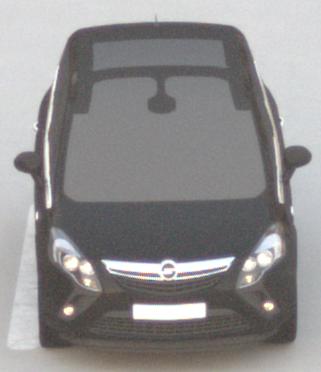
Make: Opel
Model: Zafira Tourer 1.8
Detailed model: Zafira (C) Tourer
Model produced from: 2012/01
Model produced until: 2015/06
Doors: 5
Color: black
Road condition: dry road
Daytime: dawn
Contrast: low contrast